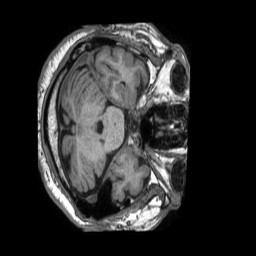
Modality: T1w
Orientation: axial
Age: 81
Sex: male
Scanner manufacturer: philips
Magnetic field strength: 1.5 T
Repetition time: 0.007167 s
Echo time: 0.003239 s